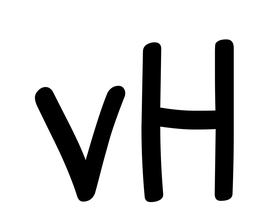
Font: PatrickHand-Regular